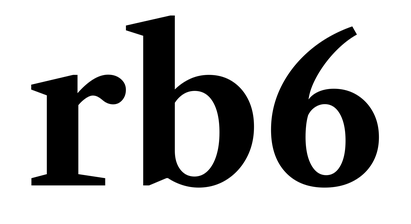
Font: LibreCaslonText_Bold